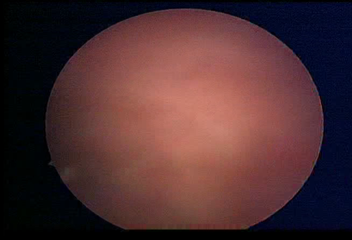
Modality: WLC
Class: Normal mucosa
Bladder cancer association: No